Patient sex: M
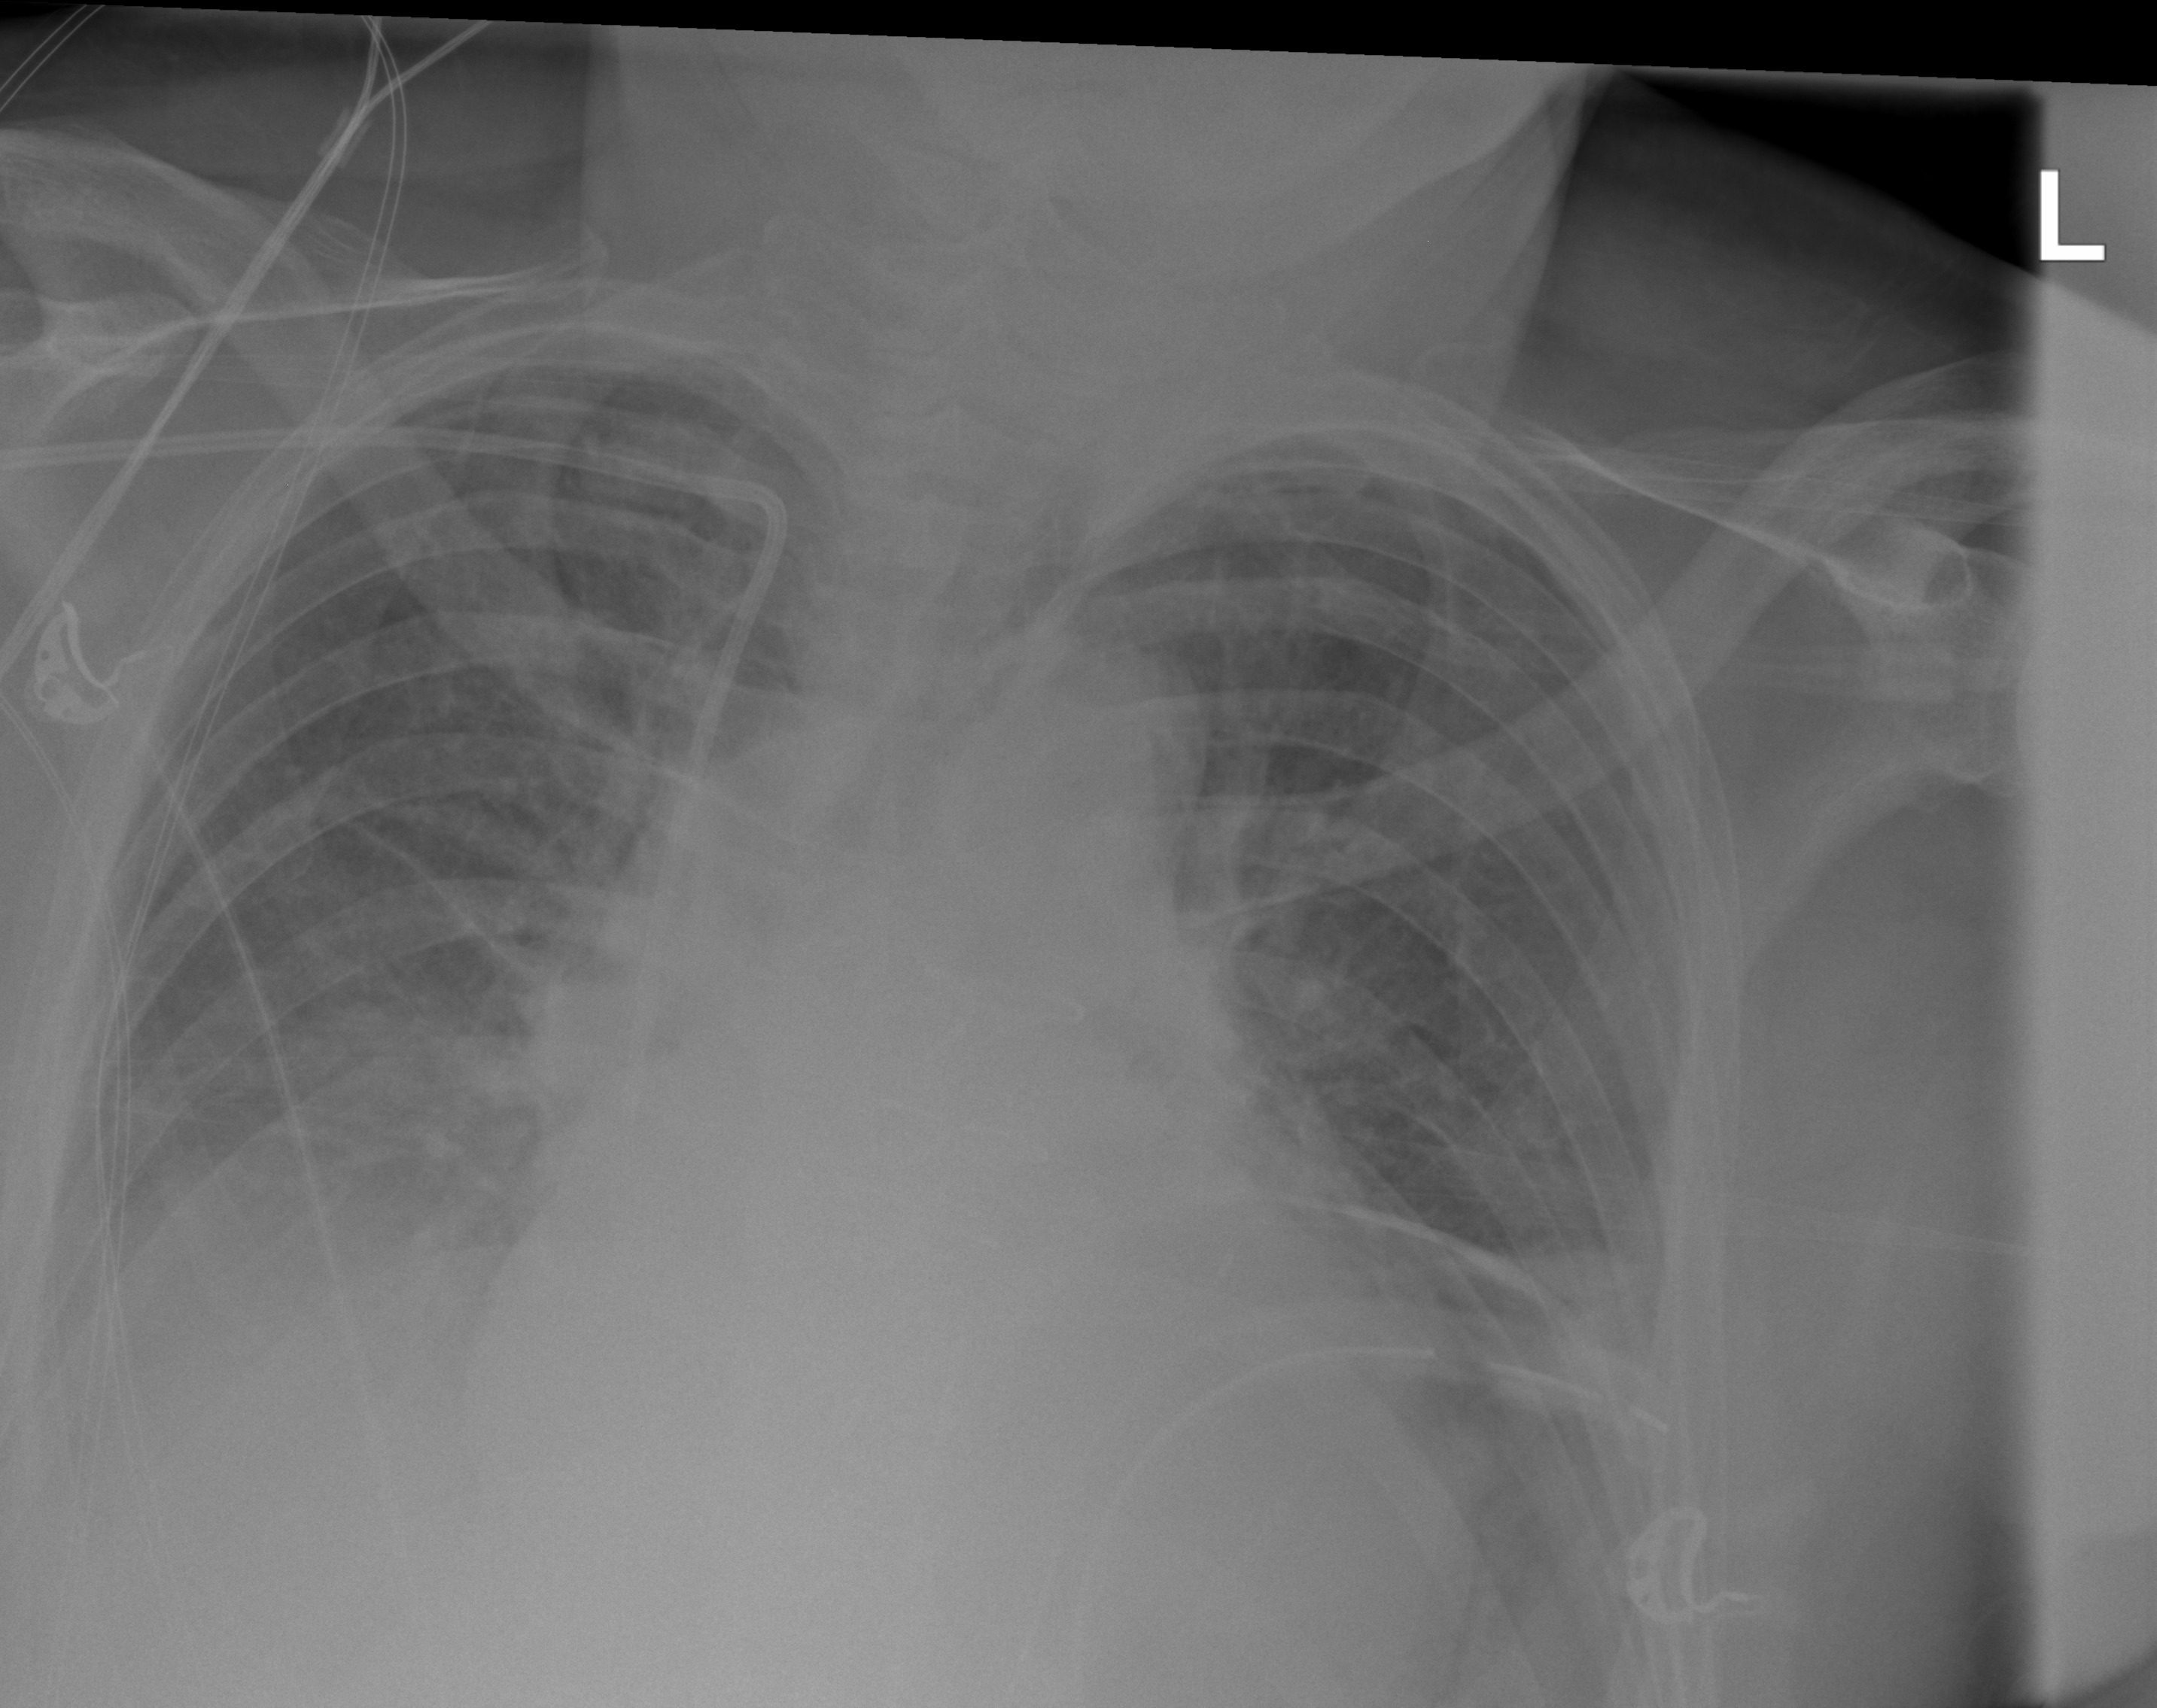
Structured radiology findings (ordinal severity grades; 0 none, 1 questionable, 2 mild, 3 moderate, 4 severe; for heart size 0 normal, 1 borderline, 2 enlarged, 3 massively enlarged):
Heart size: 2
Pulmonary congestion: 3
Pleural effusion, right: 2
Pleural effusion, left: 2
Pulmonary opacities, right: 2
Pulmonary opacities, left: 2
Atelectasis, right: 2
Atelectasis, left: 2